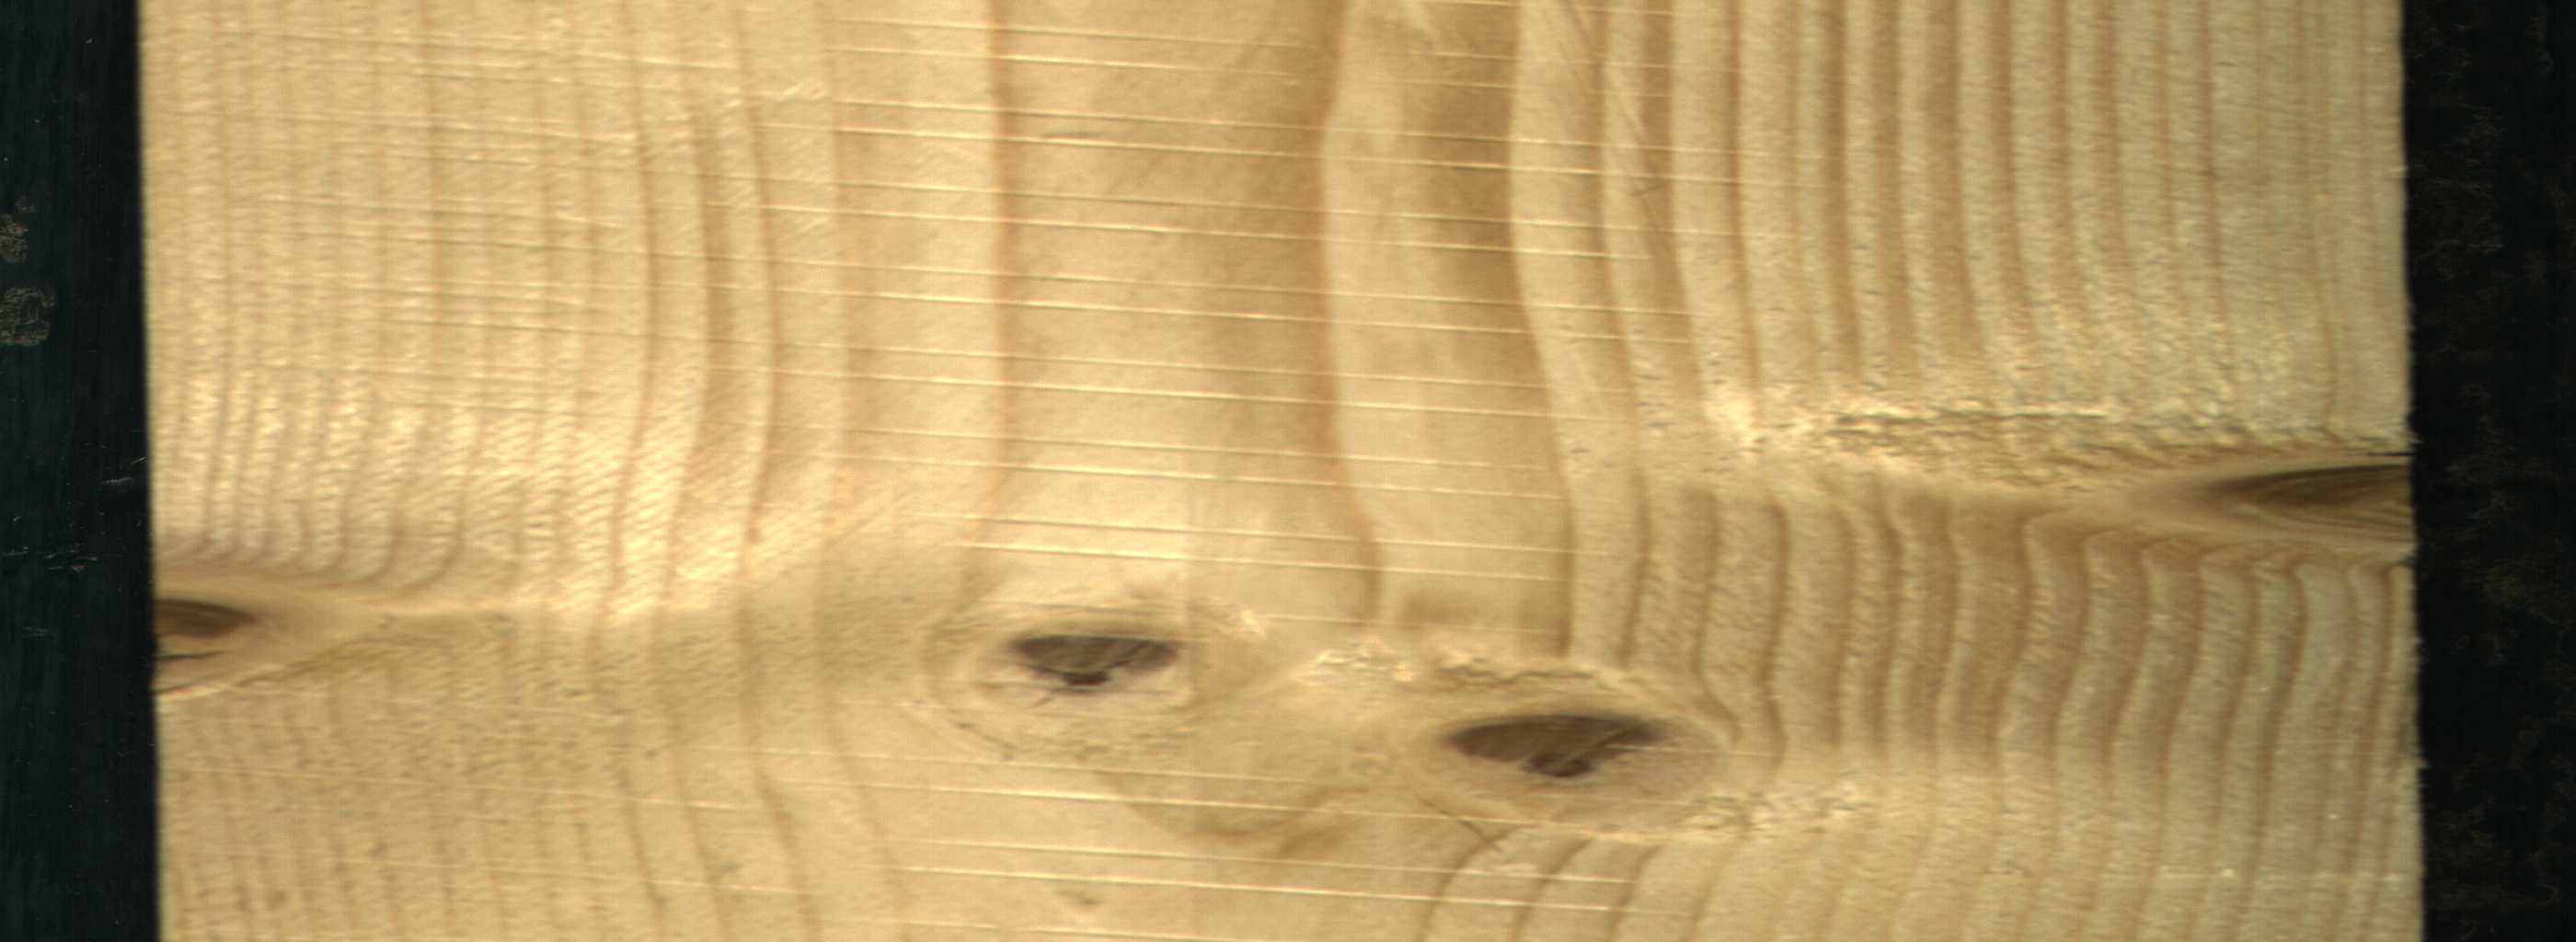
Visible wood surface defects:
Live_Knot
Live_Knot
Live_Knot
Live_Knot